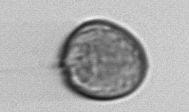
Label: Prorocentrum